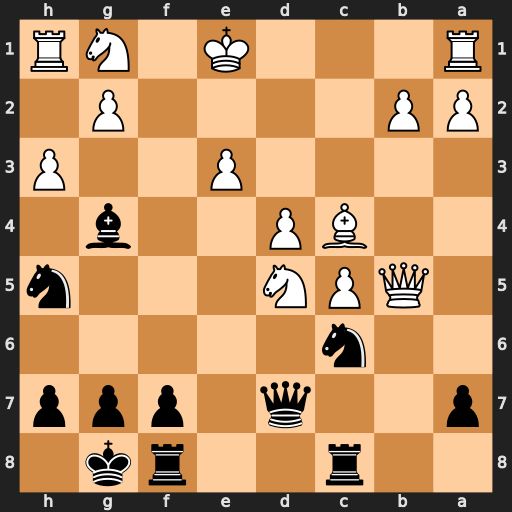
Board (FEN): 2r2rk1/p2q1ppp/2n5/1QPN3n/2BP2b1/4P2P/PP4P1/R3K1NR
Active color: b
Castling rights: KQ
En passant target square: -
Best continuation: Be6 Ne2 Bxd5 Bxd5 Qxd5